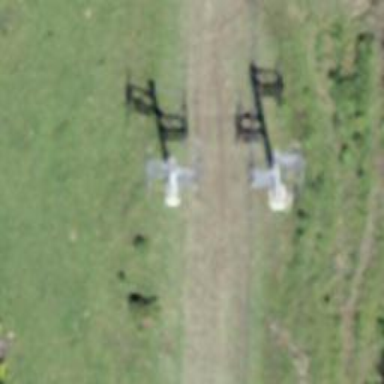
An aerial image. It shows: Pylon for aerialway.